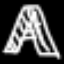
Label: The Eiffel Tower